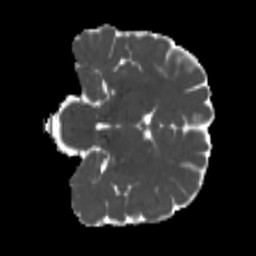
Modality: MD
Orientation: coronal
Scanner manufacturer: siemens
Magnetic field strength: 3 T
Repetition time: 4 s
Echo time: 0.0594 s